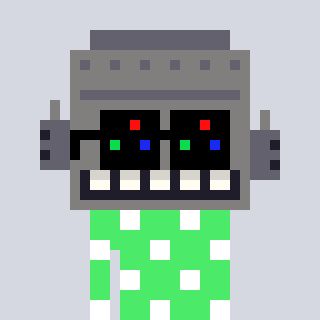
a pixel art character with square black sunglasses, a robot-shaped head and a teal-colored body on a cool background